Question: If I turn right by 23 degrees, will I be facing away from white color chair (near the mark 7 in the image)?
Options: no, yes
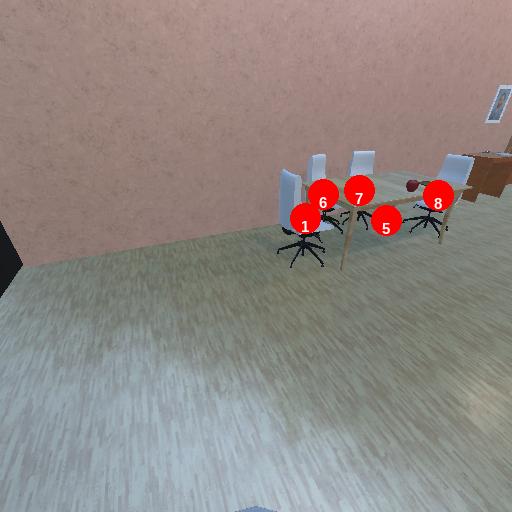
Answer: no